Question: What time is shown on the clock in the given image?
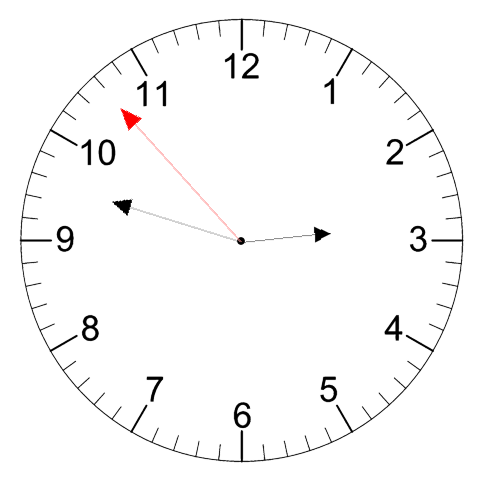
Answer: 02:47:53